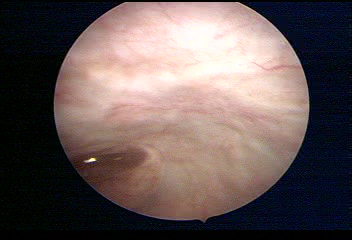
Modality: WLC
Class: Foreign bodies
Subclass: AirBubble
Bladder cancer association: No
Annotated structures: Air bubble